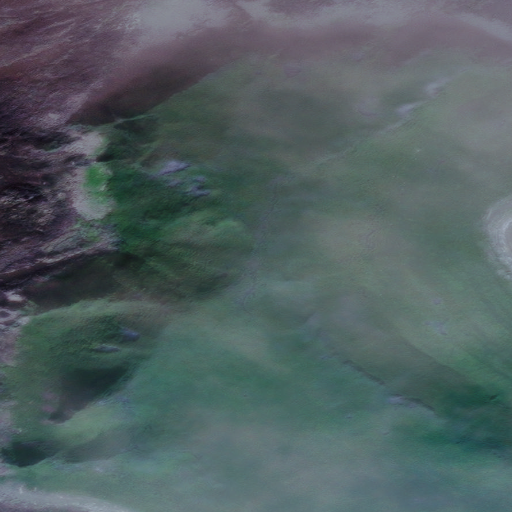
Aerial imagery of cape in Alaska named Uxchalux containing only unknown